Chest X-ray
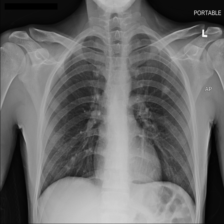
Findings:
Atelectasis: negative
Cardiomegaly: negative
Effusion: negative
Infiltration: negative
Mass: negative
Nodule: negative
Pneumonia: negative
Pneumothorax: negative
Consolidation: negative
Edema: negative
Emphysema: negative
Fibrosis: negative
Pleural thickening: negative
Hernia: negative